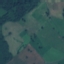
Land use / land cover: Pasture